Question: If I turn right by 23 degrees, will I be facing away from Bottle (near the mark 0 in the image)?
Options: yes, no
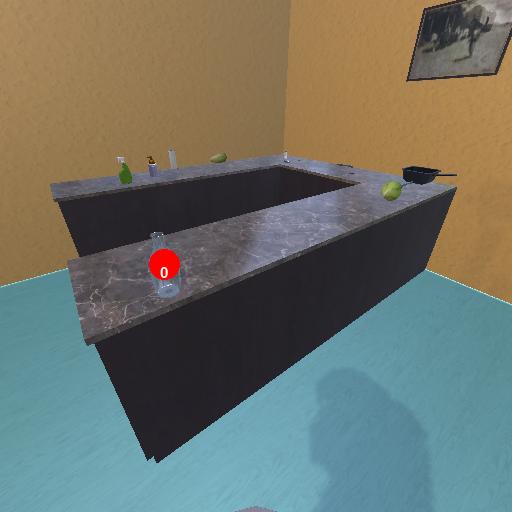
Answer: yes